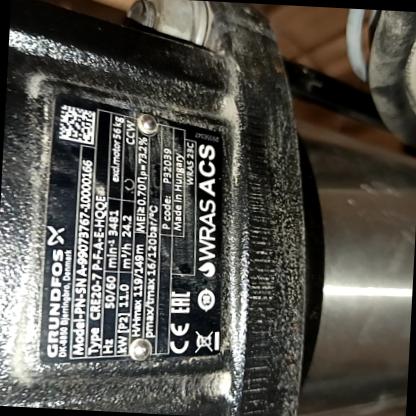
Klasa: tabliczka-znamionowa